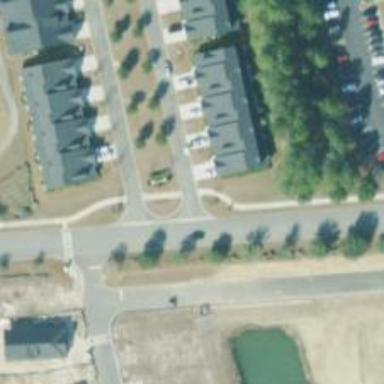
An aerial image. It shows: Unmarked crossing on footway.